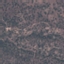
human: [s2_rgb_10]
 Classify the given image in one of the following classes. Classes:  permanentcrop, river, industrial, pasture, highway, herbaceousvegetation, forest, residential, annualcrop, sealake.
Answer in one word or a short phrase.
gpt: HerbaceousVegetation